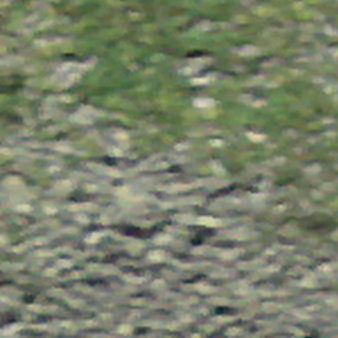
Label: other